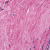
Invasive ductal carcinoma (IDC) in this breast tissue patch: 0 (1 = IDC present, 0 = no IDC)